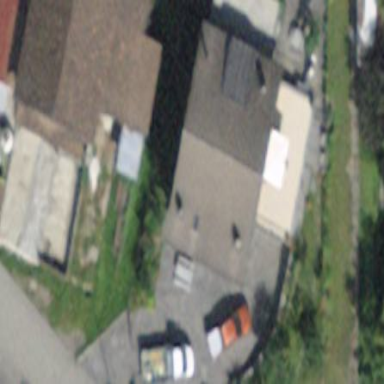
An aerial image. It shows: Detached building.